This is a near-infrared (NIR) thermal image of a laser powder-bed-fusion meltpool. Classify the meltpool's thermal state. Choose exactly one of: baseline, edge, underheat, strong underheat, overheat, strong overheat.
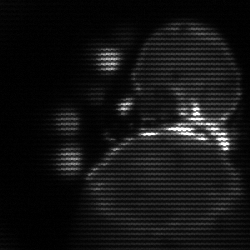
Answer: edge